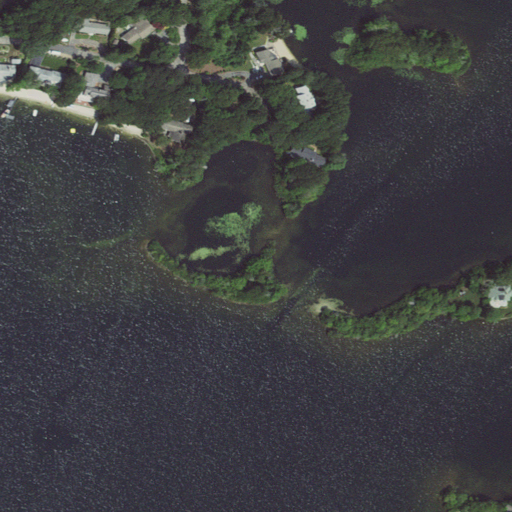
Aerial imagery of cape in Massachusetts named Fuller Point containing open water, herbaceous wetlands, low intensity development, medium intensity development, open development, grassland, evergreen forest, and deciduous forest